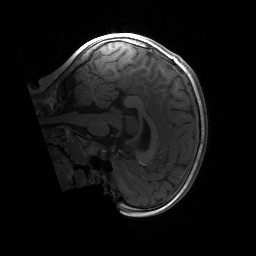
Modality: T1w
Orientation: sagittal
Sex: female
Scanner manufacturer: siemens
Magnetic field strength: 3 T
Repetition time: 1.9 s
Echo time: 0.00243 s